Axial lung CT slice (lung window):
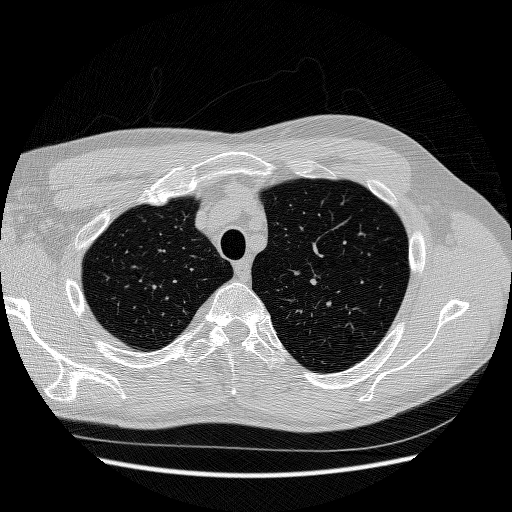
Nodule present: no